Question: I want to create a vector in TensorFlow.js, which has the following structure:

where 'a' is a non-complex scalar, 'n' is the length of the vector, and 'i' is the 'i'-th entry of the vector, starting to count at zero.
Is there a fast way of doing this or do I need to loop?
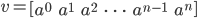
Answer: IIUC, you could try maybe something like this:
'''
x = tf.tensor1d([1, 2, 3, 4, 5, 6, 7, 8]).toInt();
y = tf.range(0, x.shape[0], 1).toInt();
x.pow(y).print();
'''
'''
"Tensor
[1, 2, 9, 64, 625, 7776, 117649, <PHONE>]"
'''